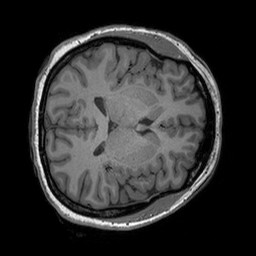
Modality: T1w
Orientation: axial
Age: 34
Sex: female
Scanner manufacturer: siemens
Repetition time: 2.25 s
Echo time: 0.00302 s